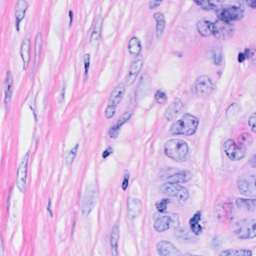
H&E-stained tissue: Breast